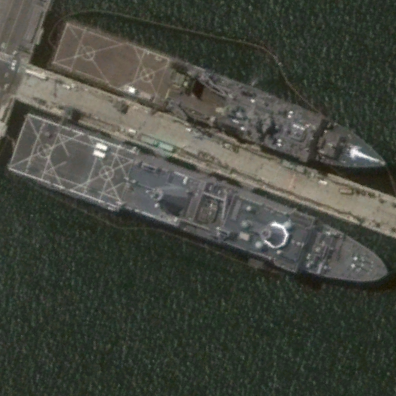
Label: combat